Question: I have an array slice:
'''
array([1.0, 2.0, 3.0, None, 4.0, None, 5.0, None, 6.0, None], dtype=object)
'''
which when plotted looks like
How do I get the dotted/connecting lines to continue after the None values? I tried changing the data type from objects to floats using astype and the None's are replaced with nan's but it made no difference, I also tried a masked array using np.where(np.isnan()) etc. but it didn't make a difference. My plotting command is very simply:
'''
plt.plot(x, array, 'ro--')
'''
where x is a numpy array.
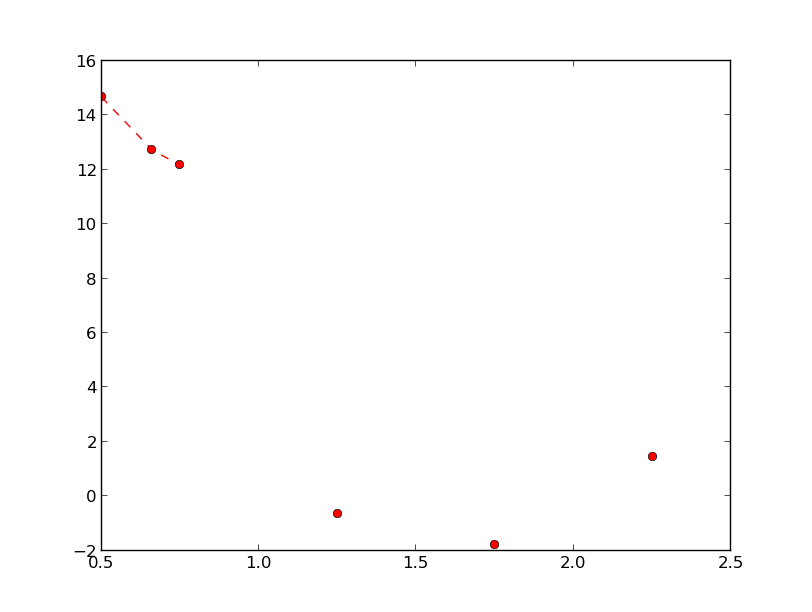
Answer: This is the correct behavior, 'mpl' tries to connect adjacent points. If you have points with a 'nan' on either side, there is no valid way to connect them to anything.
If you want to just ignore your 'nan's when plotting, then strip them out
'''
ind = ~np.isnan(np.asarray(data.astype(float)))
plt.plot(np.asarray(x)[ind], np.asarray(data)[ind], 'ro--')
'''
All the 'asarray' are just to be sure the example will work, same with the 'astype'
also, it is really bad practice to use variable names that shadow (both in terms of python resolution and in terms of semantic) classes (like array) or common functions.